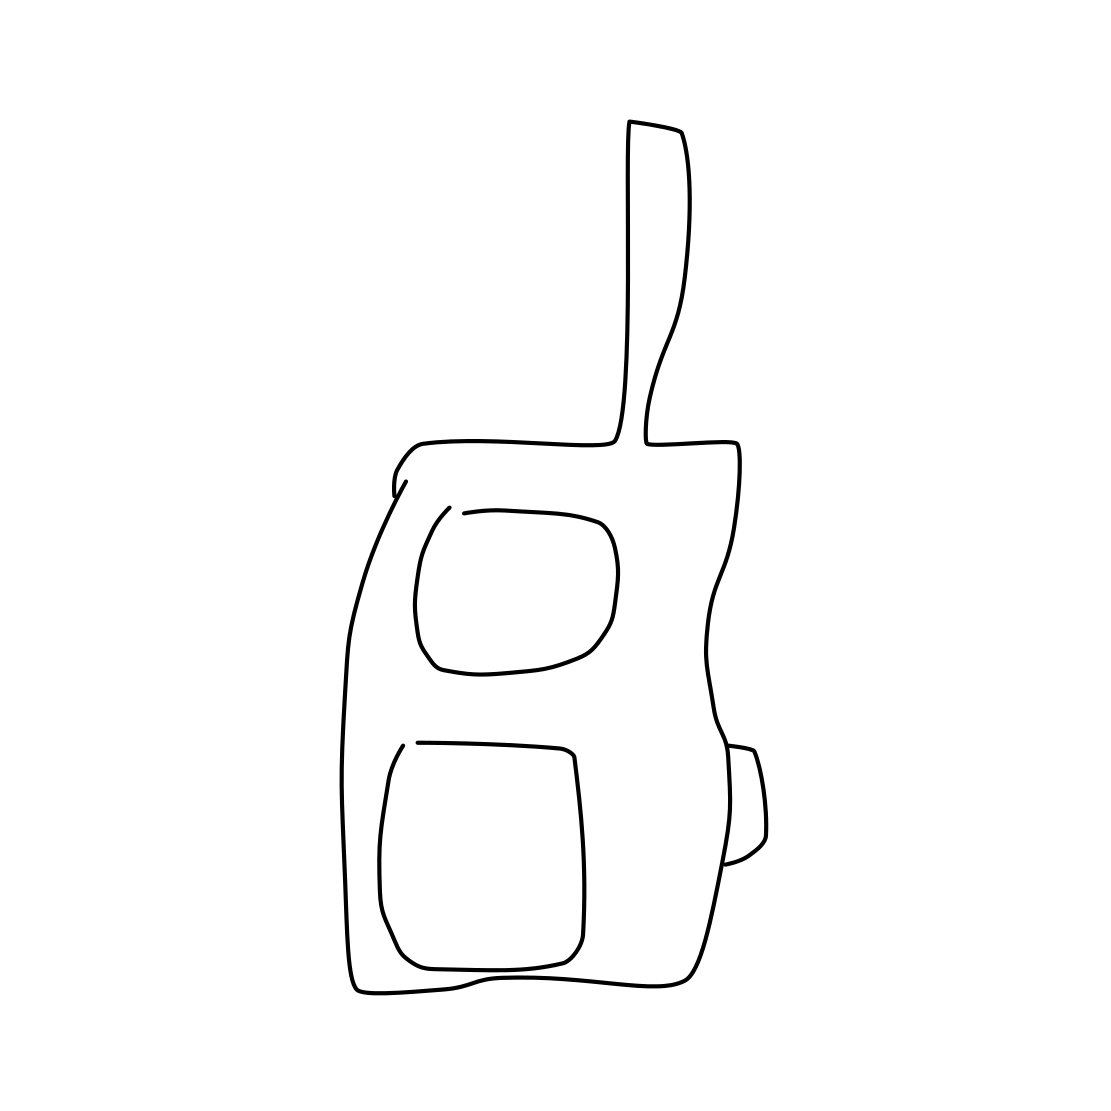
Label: walkie talkie